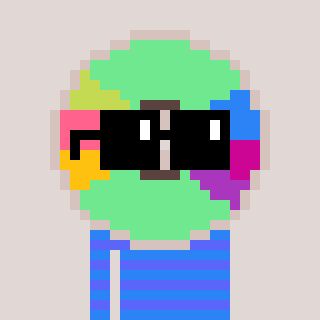
a pixel art character with square black sunglasses, a cd-shaped head and a purple-colored body on a warm background